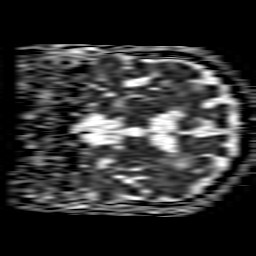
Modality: ADC
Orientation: coronal
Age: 73
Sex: male
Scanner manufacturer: philips
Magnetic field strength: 1.5 T
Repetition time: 4.066 s
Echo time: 0.09255 s